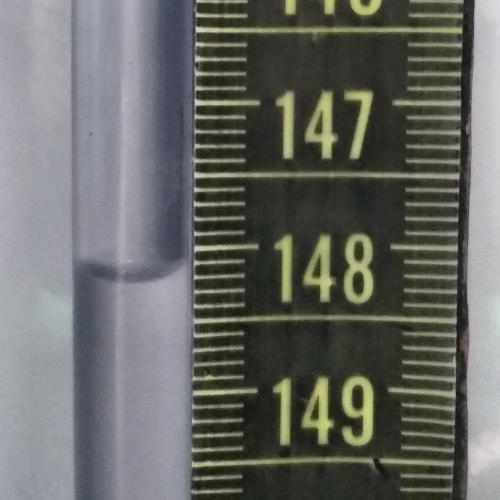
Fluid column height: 148.2 cm